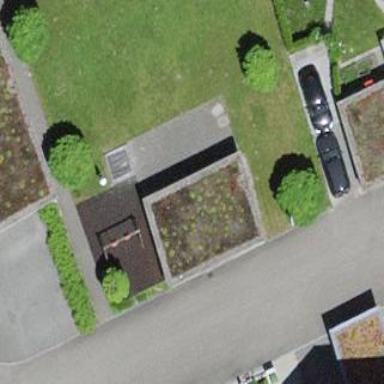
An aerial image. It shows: Garage building.